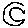
Label: moon